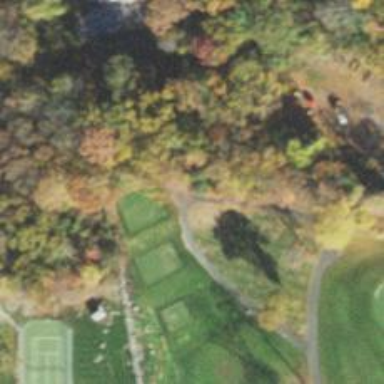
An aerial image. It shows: Path for both roads and golfers.